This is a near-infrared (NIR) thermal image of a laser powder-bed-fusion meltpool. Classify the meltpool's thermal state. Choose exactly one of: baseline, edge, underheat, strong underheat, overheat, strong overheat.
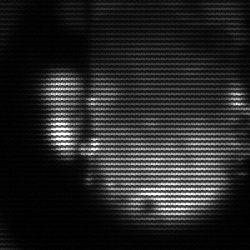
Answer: baseline